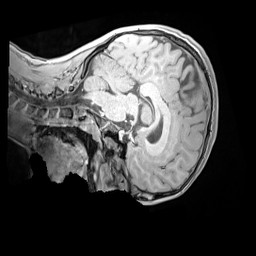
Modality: MP2RAGE
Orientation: sagittal
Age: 11
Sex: male
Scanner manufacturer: siemens
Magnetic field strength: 3 T
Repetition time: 4 s
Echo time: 0.00303 s